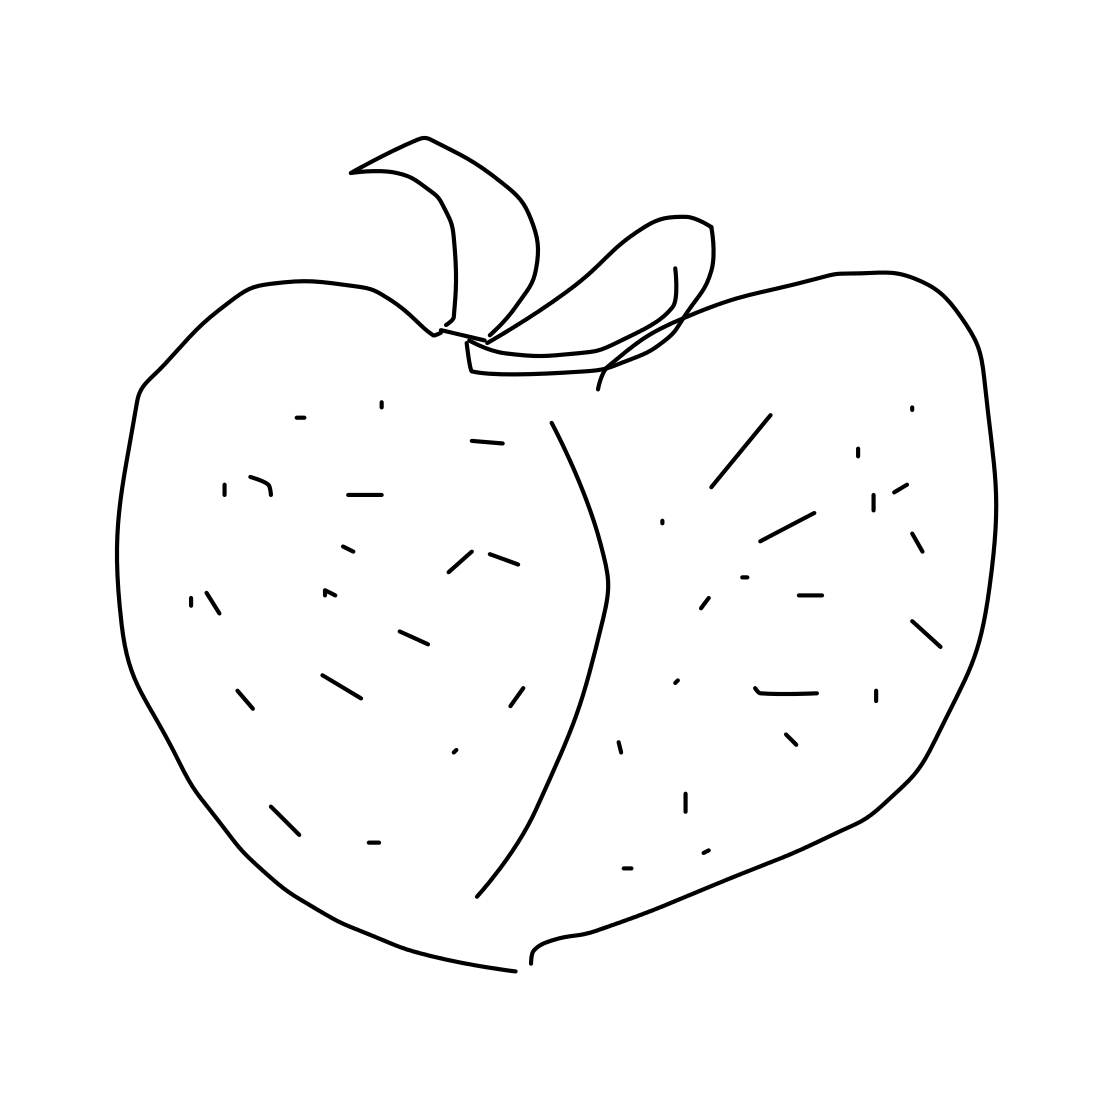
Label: strawberry